Question: I'm trying to implement a dropdown box to show search options, much the way the Stack Overflow tag search box works. The search itself is working great, but I can't get the box to show up at the right times.
Here's the template:
'''
<div class="dropdown">
<input class="entryInput" id="query" name="query" type="text"
data-toggle="dropdown"/>
<ul class="dropdown-menu" role="menu" aria-labelledby="query">
{{#each queryResults}}
<li><a class="result" data-id="{{_id}}">{{firstname}}</a></li>
{{/each}}
</ul>
</div>
'''
This code works, and the list displays in the dropdown, but it displays an empty stub when the input is first clicked (see my screencap to see what that empty stub looks like), and disappears when I begin typing.
Elsewhere in my app, I manage 'Session.get('query')' and 'Session.get('queryPopulated')', which are the values I want this dropdown to react to. 'query' is simply storing the query itself in real-time, and 'queryPopulated' is a boolean that is set when the user a result. I want the dropdown to stay active as long as these things are true:
- - 'query'- 'queryPopulated'
The <URL> only provide a 'toggle' method, and that just isn't really fine-grained enough. I need to manually take control of the dropdown's reactions, and I'm not sure how to do that with the events and methods it's exposed.
How do I override the behavior?
Here's what that lame stub looks like.

Thanks in advance!
## Update
I now have this javascript managing the dropdown:
'''
Template.entryStudentInput.rendered = function() {
$('.dropdown').on('shown.bs.dropdown', function(){
console.log('show');
if(!Session.get('query')) {
console.log('query is false in show');
$('.dropdown').dropdown('toggle');
}
});
};
'''
That block above successfully prevents the dropdown from showing when empty, but I can't get the dropdown to show again once the query is valid.
Here's another block, meant only as an experiment, reacting to key events:
'''
Template.entryStudentInput.events({
'keyup #query': function(e, t) {
console.log('should toggle');
$('dropdown').dropdown('toggle');
// These didn't work either.
// $(t.find('.dropdown')).dropdown('toggle');
// t.find('.dropdown').dropdown('toggle');
}
});
'''
It should simply toggle back and forth every time a key is pressed, but it doesn't do anything at all. The 'console' log shows up just like it should, but there's no change whatsoever on the dropdown. It seems like I just have no control over the dropdown from anywhere but the '$('.dropdown').on' event handlers.
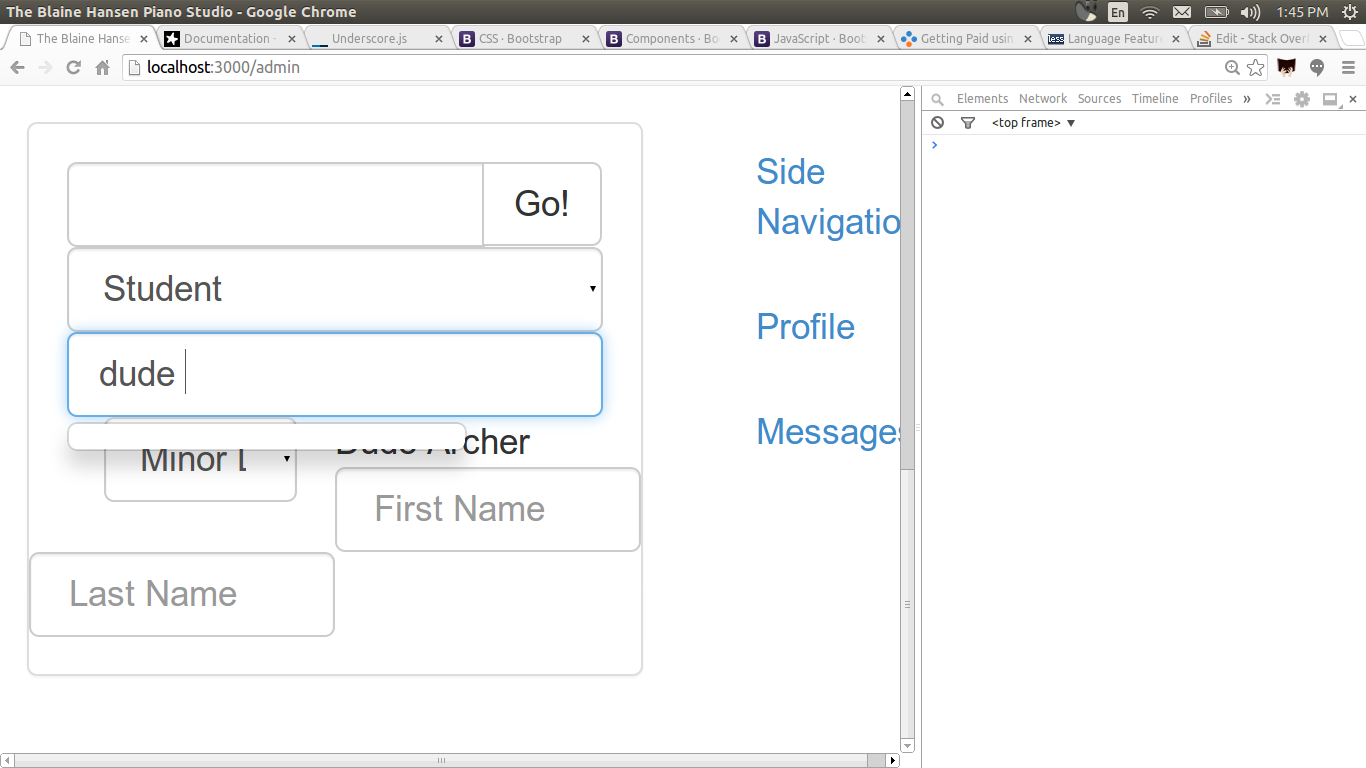
Answer: I found it was cleaner to abandon the dropdown box entirely. It didn't fit my needs. I instead have just created a 'list-group' that appears/reappears as the query changes.
'''
<div class="input-group">
<input class="entryInput form-control" id="query" name="query" type="text"
{{#if session "queryPopulated"}}readonly{{/if}}/>
<span class="input-group-btn">
<button id="cancelQuery" class="btn btn-default" type="button"
{{#unless session "queryPopulated"}}disabled{{/unless}}>
<span class="glyphicon glyphicon-remove">
</button>
</span>
</div>
<div class="list-group" {{#unless queryShow}}hidden{{/unless}}>
{{#each queryResults}}
<a href="#" class="result list-group-item" data-id="{{_id}}">{{firstname}} {{lastname}}</a>
{{else}}
<a href="#" class="list-group-item">There are no results for that search.</a>
{{/each}}
</div>
'''
The 'queryShow' helper is implemented like this:
'''
Template.entryStudentInput.queryShow = function() {
return Session.get('query') && !Session.get('queryPopulated');
};
'''
This works great, although it does push content it downwards. I personally don't care.